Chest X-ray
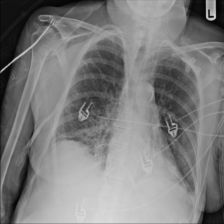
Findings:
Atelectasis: positive
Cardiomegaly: negative
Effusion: negative
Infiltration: positive
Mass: negative
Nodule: negative
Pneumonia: negative
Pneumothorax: negative
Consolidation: negative
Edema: negative
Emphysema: negative
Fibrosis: negative
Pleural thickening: negative
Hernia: negative